Interaction volume radius: 5 \u00c5
Interaction volume height: 15 \u00c5
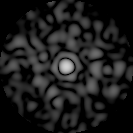
Disorder parameter: 0.8456